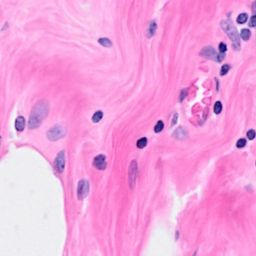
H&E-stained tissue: Breast